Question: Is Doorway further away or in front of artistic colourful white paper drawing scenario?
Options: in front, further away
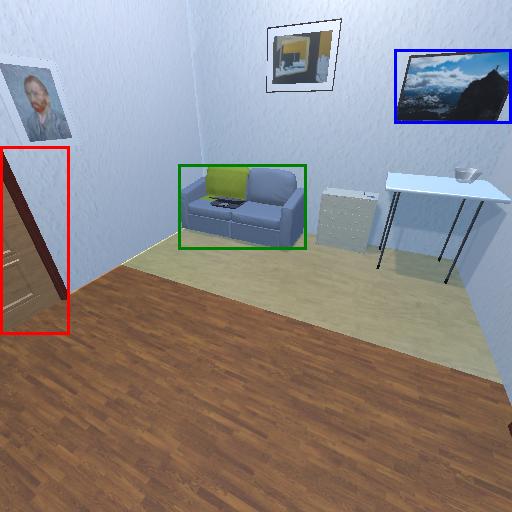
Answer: in front